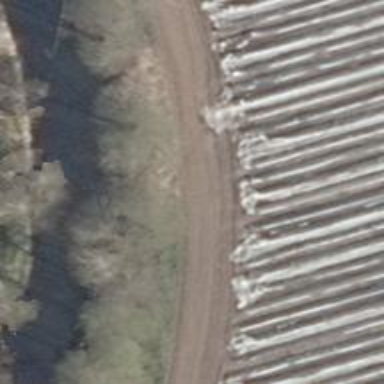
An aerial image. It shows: Row of deciduous broadleaved trees.